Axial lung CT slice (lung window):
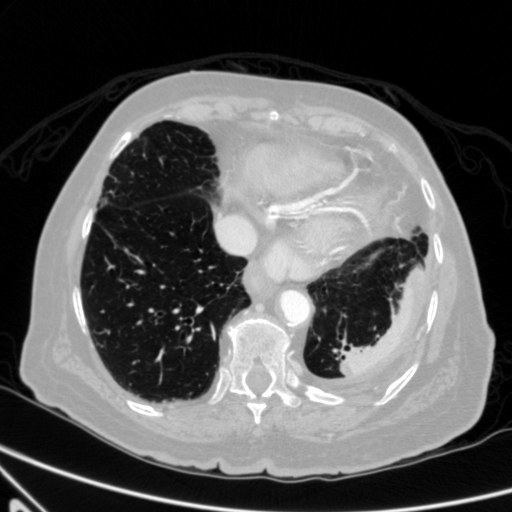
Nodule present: no